Interaction volume radius: 5 \u00c5
Interaction volume height: 20 \u00c5
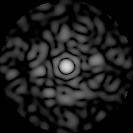
Disorder parameter: 0.8594